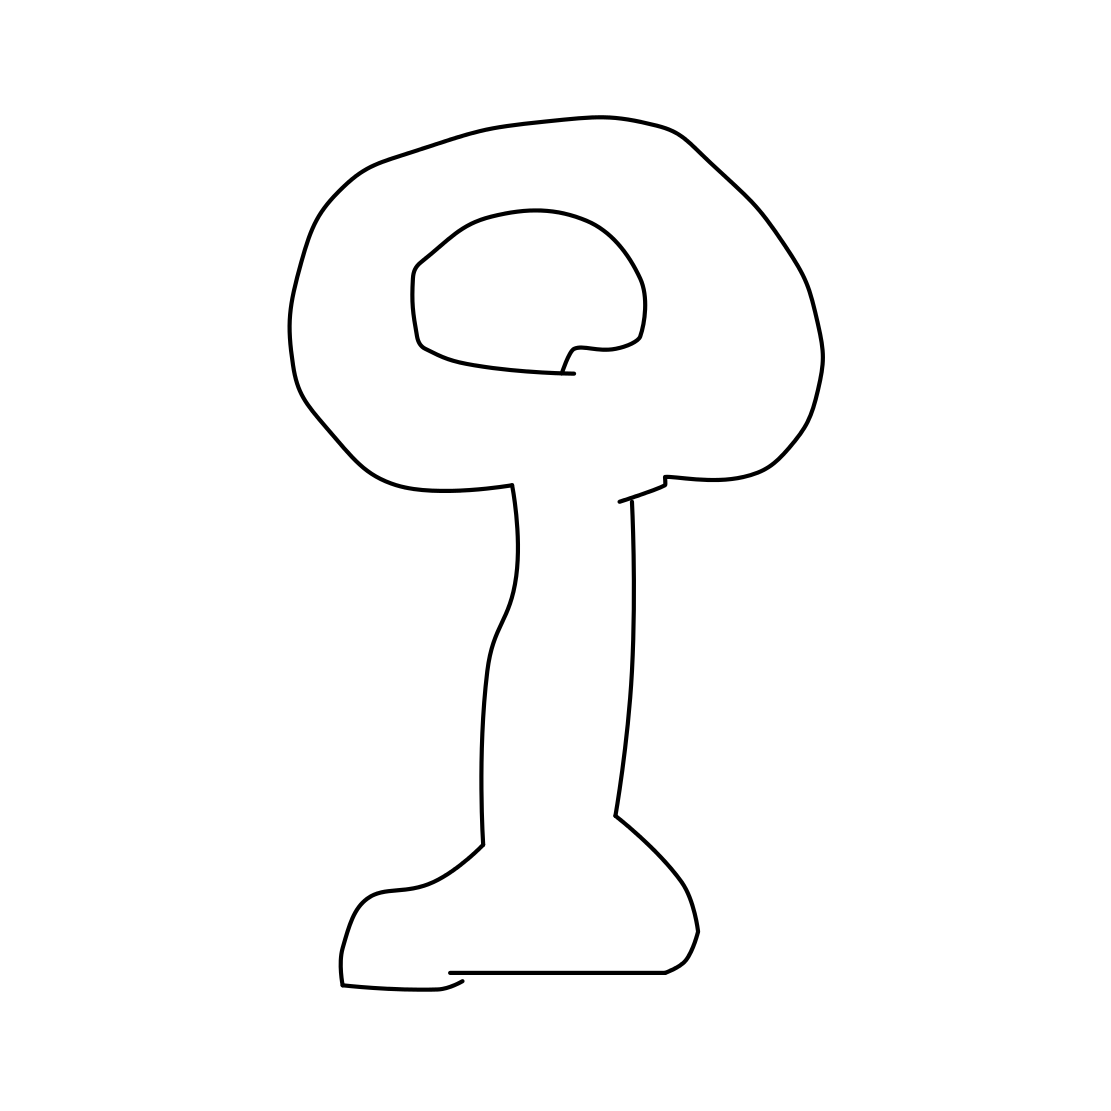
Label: bottle opener